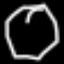
Label: octagon